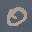
Label: 0